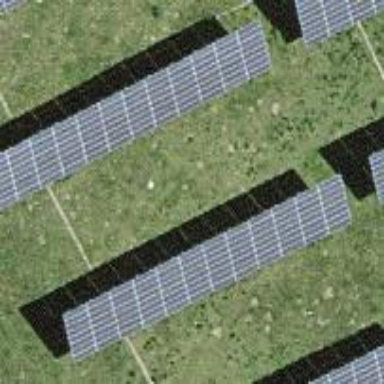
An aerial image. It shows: Solar photovoltaic panel generator.